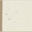
Piece: xx